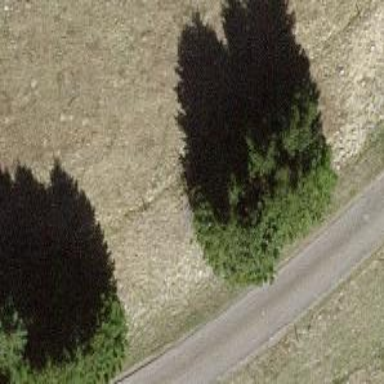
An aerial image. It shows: Beautiful tree in nature.